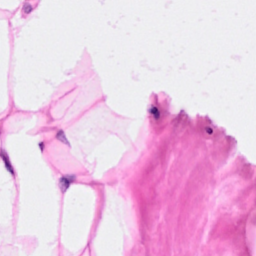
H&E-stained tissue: Breast